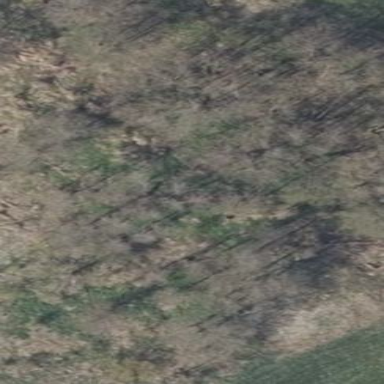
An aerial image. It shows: Forest area.